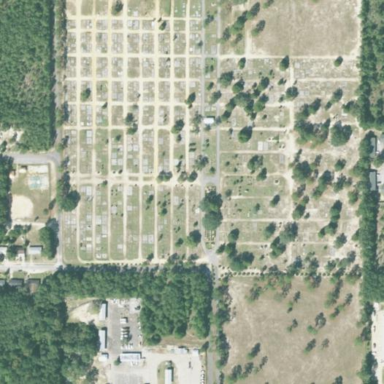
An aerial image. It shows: Cemetery.